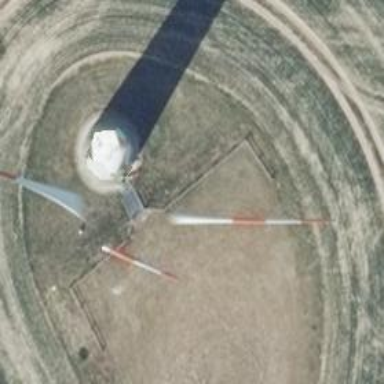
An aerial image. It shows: Wind generator in the form of horizontal axis wind turbine.